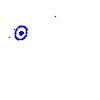
Particle: pion